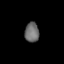
Tissue: lung
Cell type: Epithelial cells
Senescence score: 0.6022
Nuclear area (px): 280
Mean DAPI intensity: 105.707